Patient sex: M
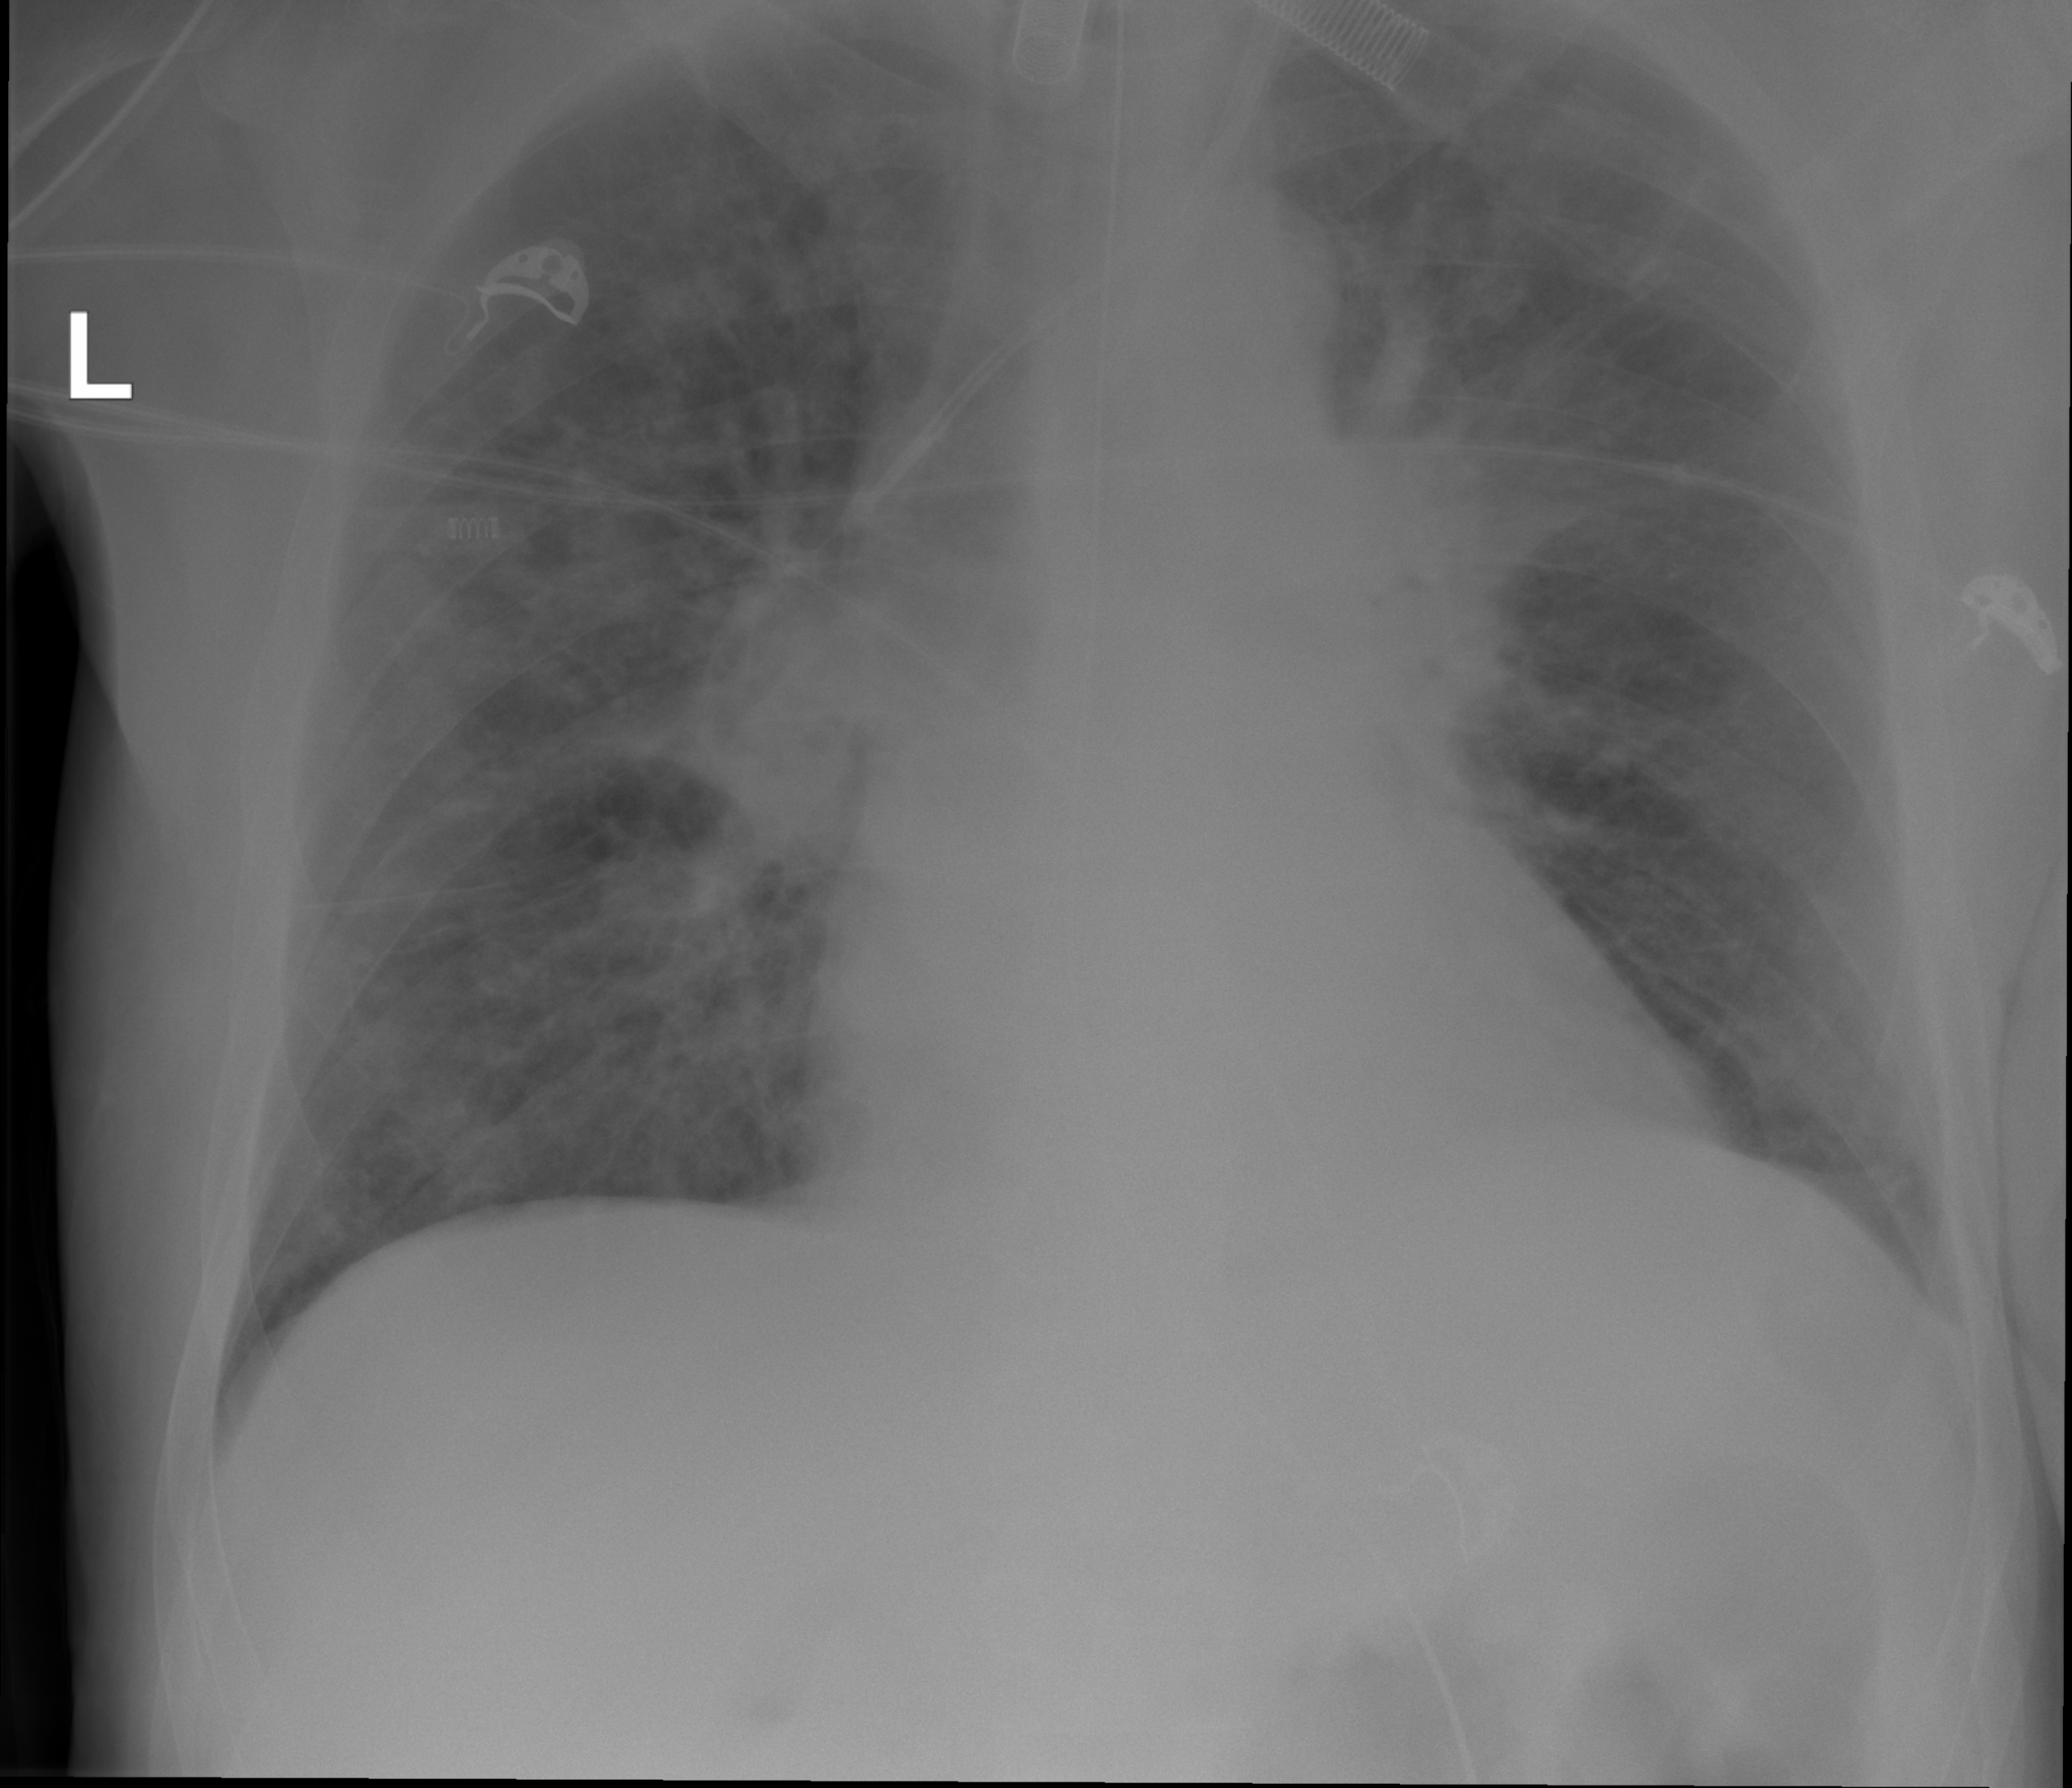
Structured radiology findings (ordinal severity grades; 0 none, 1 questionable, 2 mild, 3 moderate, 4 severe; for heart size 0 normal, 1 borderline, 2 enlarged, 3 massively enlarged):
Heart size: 1
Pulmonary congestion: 2
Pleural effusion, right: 0
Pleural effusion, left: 1
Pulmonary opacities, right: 2
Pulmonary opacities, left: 2
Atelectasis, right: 2
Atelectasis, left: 2